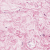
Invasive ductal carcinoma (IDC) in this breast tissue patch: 0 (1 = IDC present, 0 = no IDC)